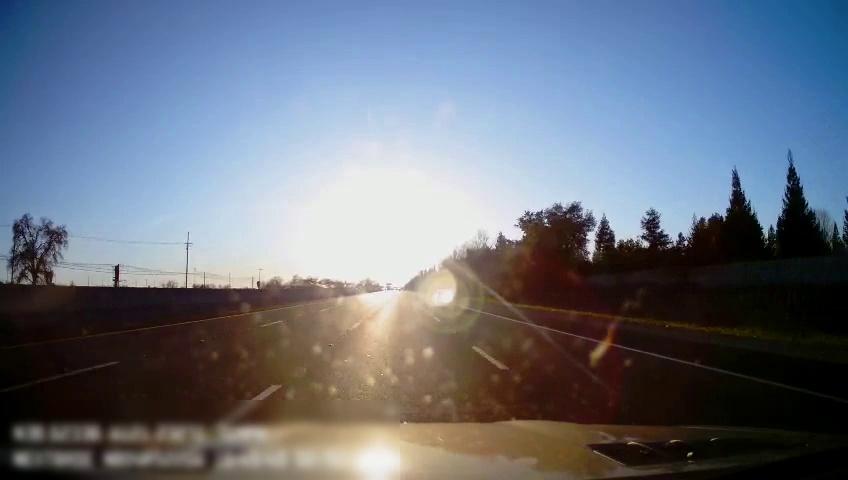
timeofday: Day
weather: Sunny
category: Drivable Space
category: Vehicles | Car
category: Lanes | Alternate Lane
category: Lanes | Alternate Lane
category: Lanes | Current Lane
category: Lanes | Current Lane
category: Lanes | Alternate Lane